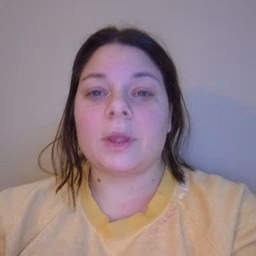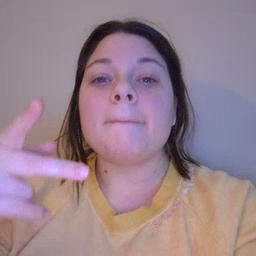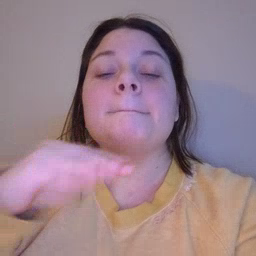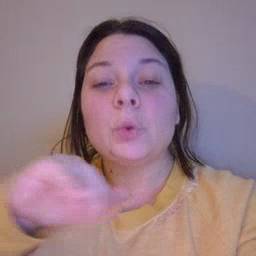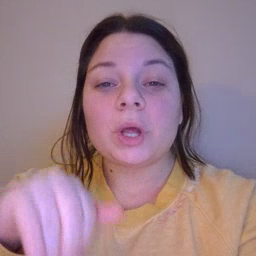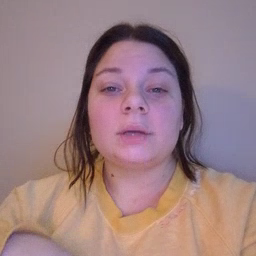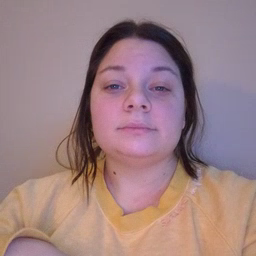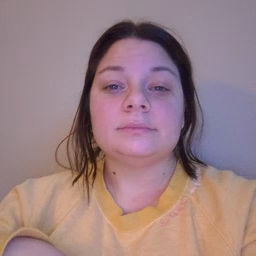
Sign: pool